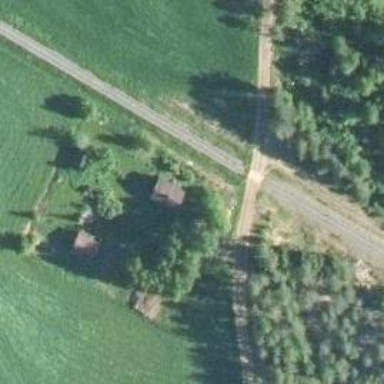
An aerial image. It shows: Unclassified road on bridge.